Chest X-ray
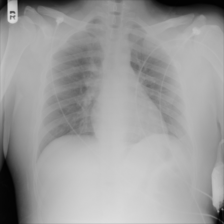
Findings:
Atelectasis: negative
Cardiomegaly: negative
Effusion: negative
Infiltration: negative
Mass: negative
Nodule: negative
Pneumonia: negative
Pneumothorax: negative
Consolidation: negative
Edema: negative
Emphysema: negative
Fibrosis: negative
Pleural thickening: negative
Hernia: negative